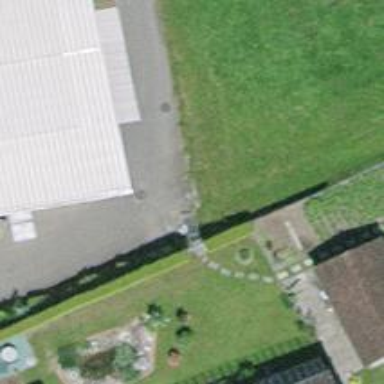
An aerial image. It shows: Hedge acting as barrier.